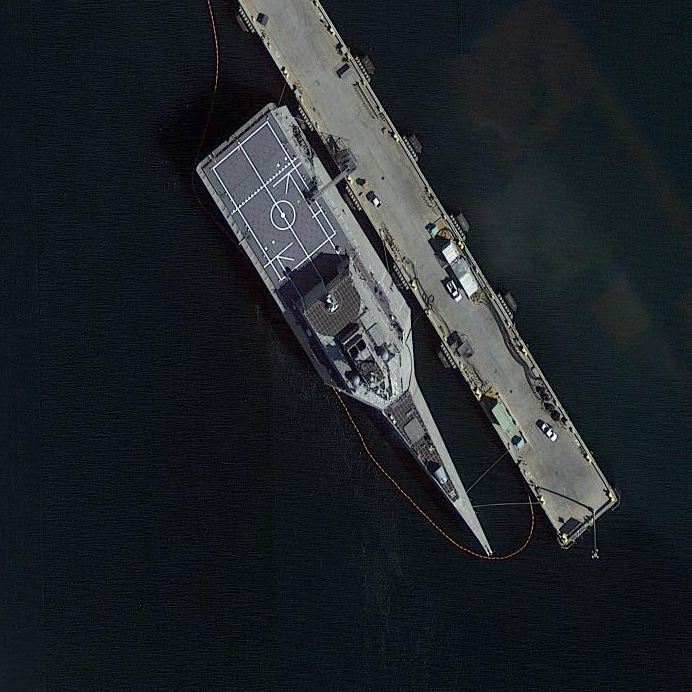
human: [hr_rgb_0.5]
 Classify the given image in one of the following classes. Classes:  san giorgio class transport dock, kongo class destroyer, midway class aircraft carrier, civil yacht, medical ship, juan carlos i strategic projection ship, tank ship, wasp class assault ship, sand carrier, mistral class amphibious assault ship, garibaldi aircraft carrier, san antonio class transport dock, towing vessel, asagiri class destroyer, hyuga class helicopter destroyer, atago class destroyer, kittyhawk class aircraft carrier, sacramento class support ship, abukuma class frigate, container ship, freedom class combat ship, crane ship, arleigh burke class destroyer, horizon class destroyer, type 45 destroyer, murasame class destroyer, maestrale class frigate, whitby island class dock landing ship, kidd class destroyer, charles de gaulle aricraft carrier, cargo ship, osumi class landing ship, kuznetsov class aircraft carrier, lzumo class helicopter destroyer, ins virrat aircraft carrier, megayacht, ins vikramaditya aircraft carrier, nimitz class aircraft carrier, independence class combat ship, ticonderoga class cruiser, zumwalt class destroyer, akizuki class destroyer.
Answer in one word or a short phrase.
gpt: Independence class combat ship